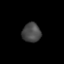
Tissue: lung
Cell type: T cells
Senescence score: 0.6227
Nuclear area (px): 349
Mean DAPI intensity: 72.332